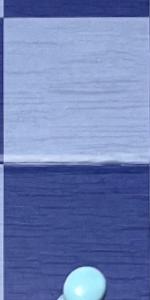
Label: Empty